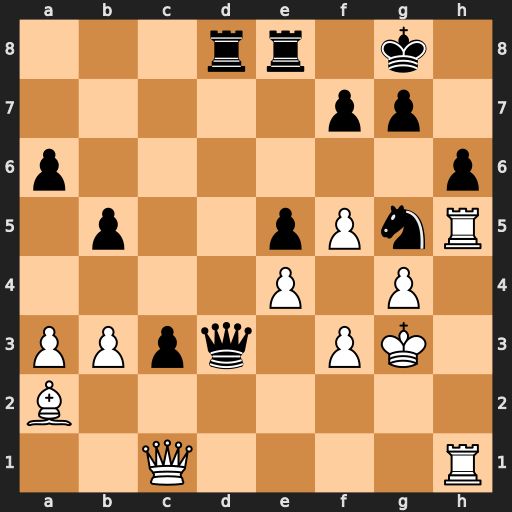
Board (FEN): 3rr1k1/5pp1/p6p/1p2pPnR/4P1P1/PPpq1PK1/B7/2Q4R
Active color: w
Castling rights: -
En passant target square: -
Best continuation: Qxg5 Qd2 Qxd2